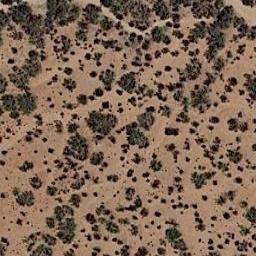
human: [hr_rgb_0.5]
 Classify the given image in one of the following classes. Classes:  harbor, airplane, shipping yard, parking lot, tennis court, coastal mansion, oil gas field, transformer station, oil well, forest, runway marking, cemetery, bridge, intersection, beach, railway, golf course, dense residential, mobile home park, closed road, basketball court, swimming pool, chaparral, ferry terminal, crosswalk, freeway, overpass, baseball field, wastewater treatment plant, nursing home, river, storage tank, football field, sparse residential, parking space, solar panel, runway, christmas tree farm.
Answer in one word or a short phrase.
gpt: chaparral